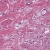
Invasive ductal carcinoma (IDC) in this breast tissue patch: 0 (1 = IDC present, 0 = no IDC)